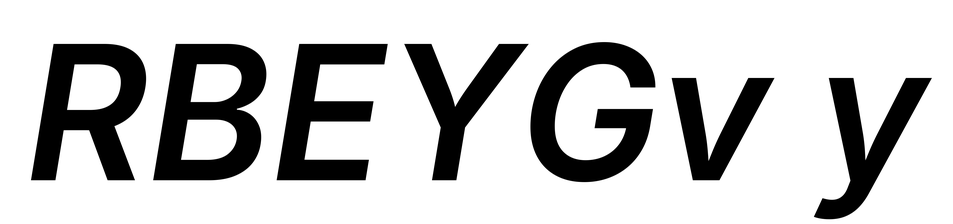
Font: Inter-Italic_SemiBold_Italic